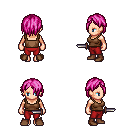
a pixel art fantasy rpg character, female body template, human, light skin, brown pirate shirt, red pants, pink bangs hairstyle, brown shoes, dagger, four views (front, back, left, right), 2x2 character sprite sheet, small pixel art, hard edges, no anti-aliasing